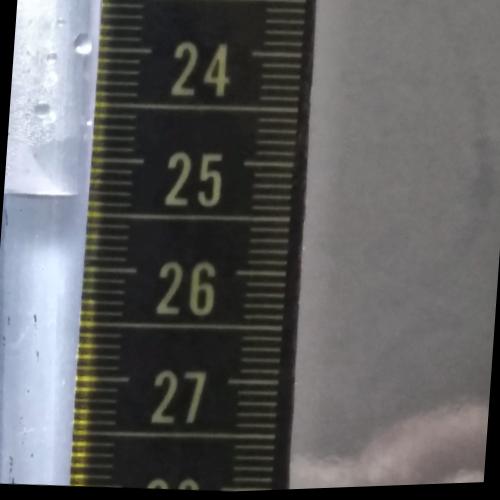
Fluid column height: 25.3 cm